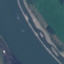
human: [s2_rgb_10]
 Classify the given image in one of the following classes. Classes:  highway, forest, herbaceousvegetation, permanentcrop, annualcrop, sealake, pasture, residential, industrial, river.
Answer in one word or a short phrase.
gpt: River